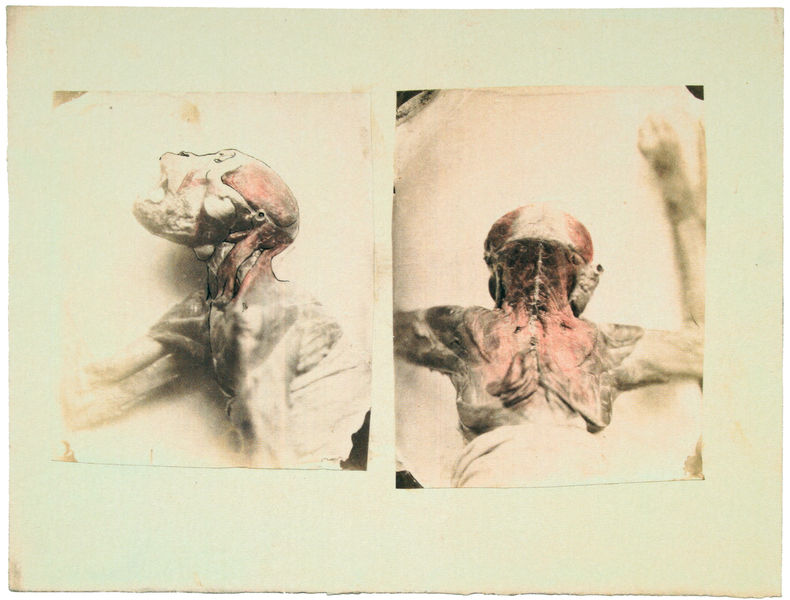
Titel: Zwei Aufnahmen eines gehäuteten Makaken(?)
Standort: Nürnberg
Institution: Germanisches Nationalmuseum
Schlagwörter: tier, anatomie, leiche, mensch, schädel, tot, affe, studie, muskeln, knochen, koloriert, arzt, skelett, zähne, schrei, photografie, gehirn, photogrfie, mumie, koloration, ohne haut, ihen, vivisektin